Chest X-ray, PA view. Patient: 69 years old, sex M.
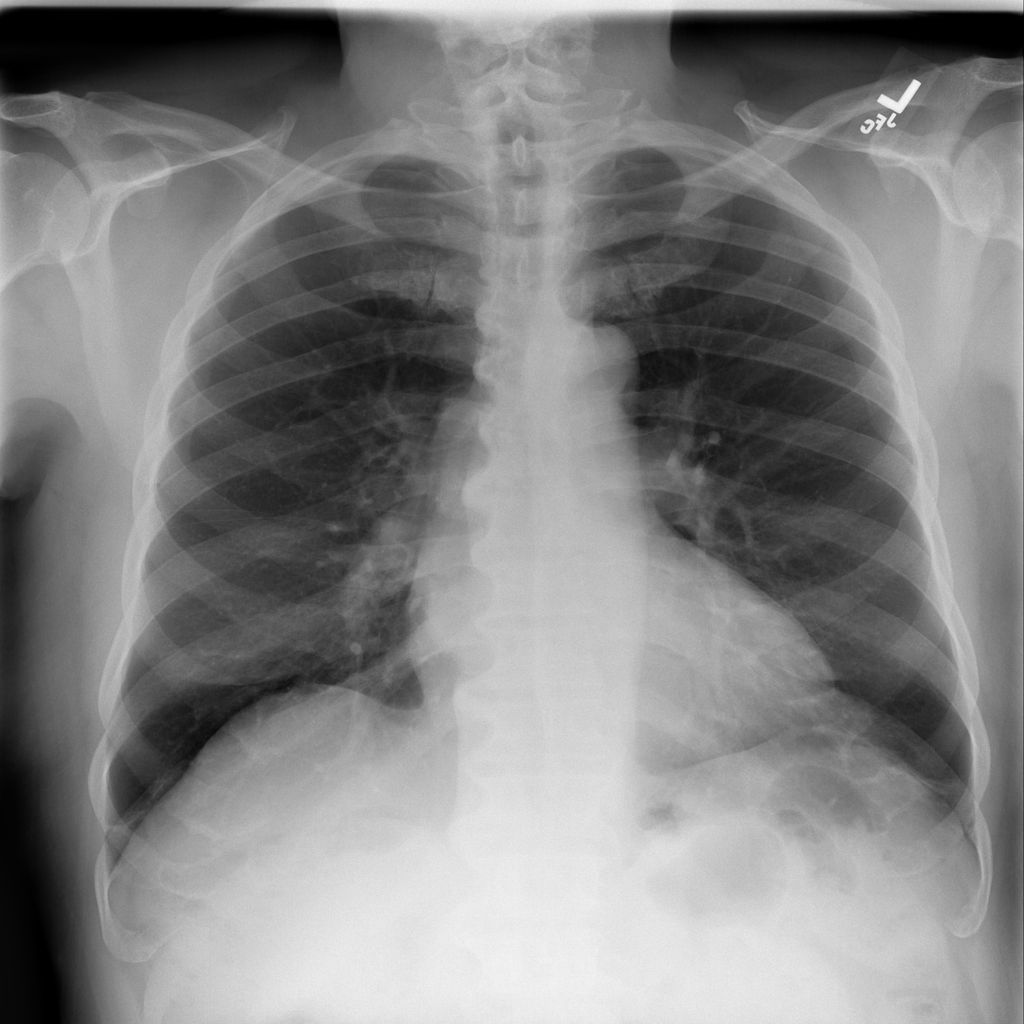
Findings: No Finding